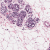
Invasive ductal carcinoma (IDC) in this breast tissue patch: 0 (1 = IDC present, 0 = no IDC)